Current action and preconditions to check: trajectory_clear

Your task: For each precondition in the list above, predict whether it will hold at this action.

Consider the current scene as observed from the mobile robot's camera, and analyze the predicted future states of all dynamic agents (e.g., people, animals, vehicles, or any moving entities) within the NEXT SECOND.

IMPORTANT: Only answer "very likely" if you are absolutely certain—based on strong, clear evidence—that a dynamic agent will violate the precondition in the predicted future state. Do NOT answer "very likely" for unlikely, ambiguous, or low-probability risks.

Ask yourself for each precondition: Is there a high probability, with clear and convincing evidence, that the predicted future states of any dynamic agent will interfere with the predicted future state of the currently executing action within the NEXT SECOND, causing that precondition to fail?

Assess the risk level based on these predictions. Use "likely" or "very likely" if motions create a clear risk of interference.

Use "neutral" or "improbable" if agents are nearby but their predicted paths are clearly diverging or non-conflicting.

Failure Risk Categories: "very improbable", "improbable", "neutral", "likely", "very likely"

Answer Format: Output ONLY the probability_of_failure value from these categories: "very improbable", "improbable", "neutral", "likely", "very likely"

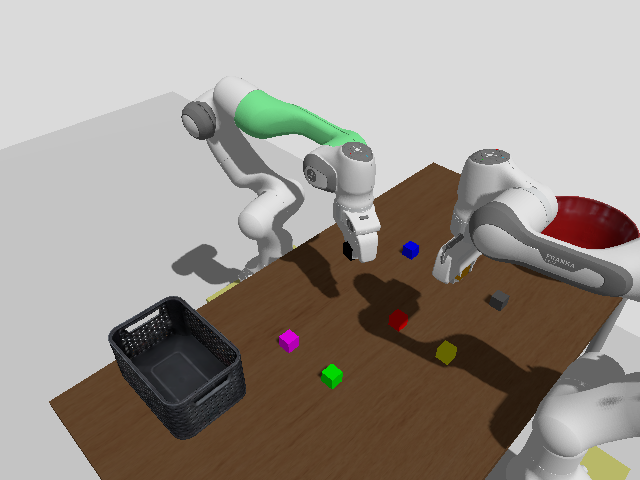

Answer: improbable